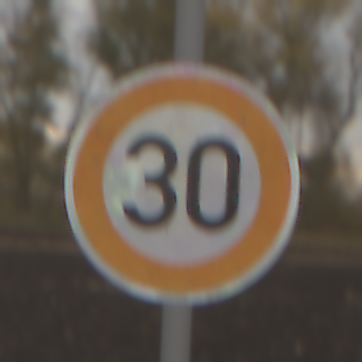
Verkehrszeichen: Geschwindigkeit30
Umgebung: Outdoor, Nature
Tageszeit: MorningAfternoon
Wetter: Overcast
Licht: Natural
Jahreszeit: NotSpecified
Kontrast: LowContrast